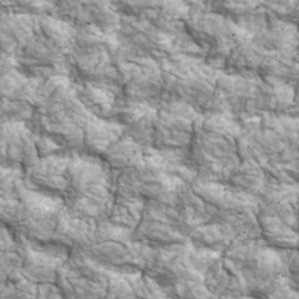
Label: non_frost